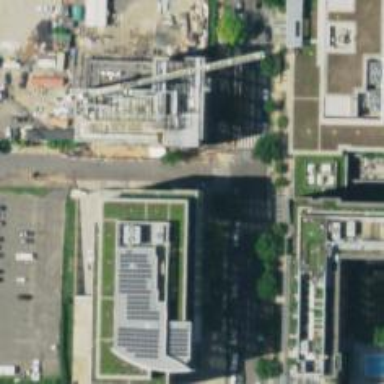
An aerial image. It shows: Building.